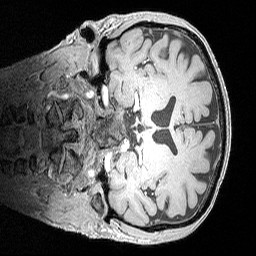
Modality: MP2RAGE
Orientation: coronal
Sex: male
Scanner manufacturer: siemens
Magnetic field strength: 3 T
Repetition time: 5 s
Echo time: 0.00292 s